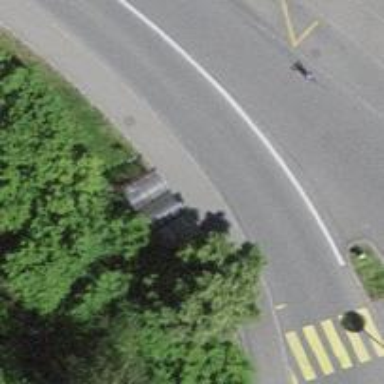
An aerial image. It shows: Bus stop with platform for public transport.